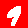
Digit: 9